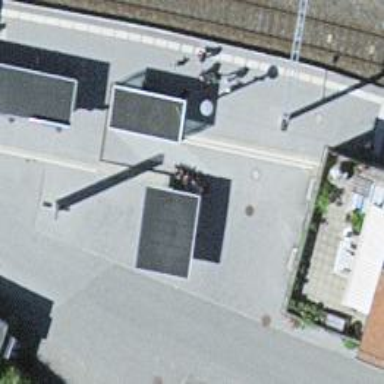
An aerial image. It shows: Station for public transport and railway.